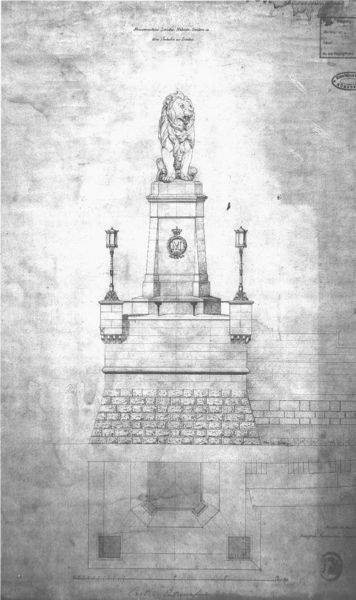
Titel: Entwurf zum Landeshoheitszeichen im Hafen Lindau
Standort: Nürnberg.
Institution: Verkehrsarchiv im Verkehrsmuseum
Schlagwörter: gestein, schatten, weiß, sitzen, fenster, grau, lampe, lampen, laterne, laternen, licht, lichter, marmor, schwarz, skizze, säule, zeichnung, dach, gebäude, haus, tier, hochformat, alt, architektur, barock, sockel, stein, steine, brücke, brüstung, gitter, kirche, figur, sitzend, blatt, leuchte, krone, brunnen, kamin, rund, turm, skulptur, statue, mähne, schrift, papier, fassade, venedig, dächer, mauer, ziegel, formen, grafik, graphik, backstein, steinmauer, hafen, vorsprung, detail, lciht, geländer, stufe, stufen, plastik, podest, hoch, tor, gang, burg, bayern, denkmal, festung, druck, loch, stich, seite, schwarzweiß, text, bleistift, stempel, friedhof, topografie, entwurf, kranz, pergament, rustika, wappen, geometrisch, sims, gedeckt, gruft, quader, rechteckig, vorderansicht, plan, löwe, macht, siegel, stei, leo, mausoleum, bau, ludwig, grabmal, geschoss, monument, grundriss, zigel, aufriss, etage, maßstab, handzeichnung, sockelzone, gemauert, beschriftet, architekturskizze, bayrischer löwe, ebäude, ehrenmal, genehmigt, hausg, honnecourt, hüttenbuch, königreich, ludwig i., schieferplatten, skizz, wahrzeichen, wehrgang, wwappen, zone, mahnmal, turmartig, haud, mehrstufig, ehrenmahl, m;ahnmal